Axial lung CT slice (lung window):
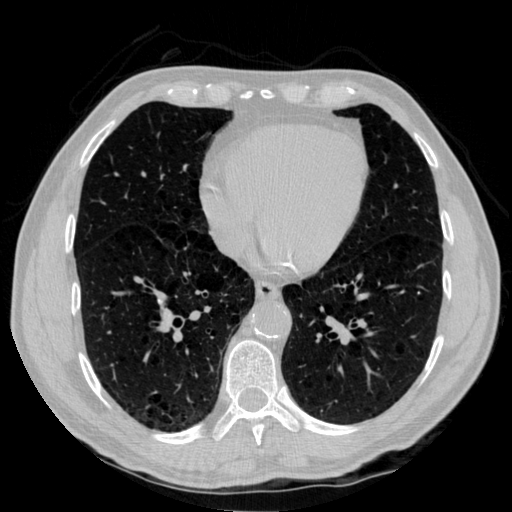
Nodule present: no